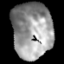
Tissue: lung
Cell type: T cells
Senescence score: 0.2329
Nuclear area (px): 2216
Mean DAPI intensity: 152.096